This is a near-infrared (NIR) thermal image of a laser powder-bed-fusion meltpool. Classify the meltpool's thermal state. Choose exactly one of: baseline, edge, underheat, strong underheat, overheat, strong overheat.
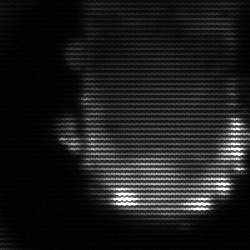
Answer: baseline